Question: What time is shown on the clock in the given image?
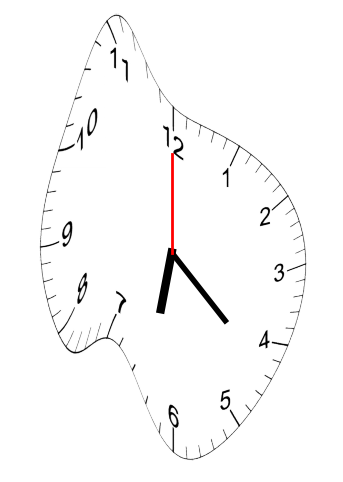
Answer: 06:22:00